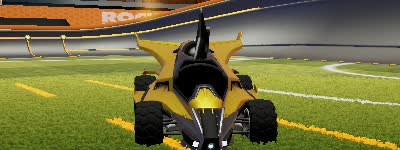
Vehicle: aftershock